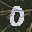
Label: 0